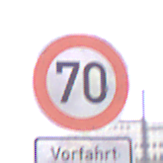
Verkehrszeichen: Geschwindigkeit70
Zusatzzeichen unten: HinweisGeaenderteVorfahrtVerkehrsfuehrungVerkehrsregelung1
Umgebung: Outdoor, Urban
Tageszeit: MorningAfternoon
Wetter: Overcast
Licht: Natural
Jahreszeit: NotSpecified
Kontrast: LowContrast